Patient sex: M
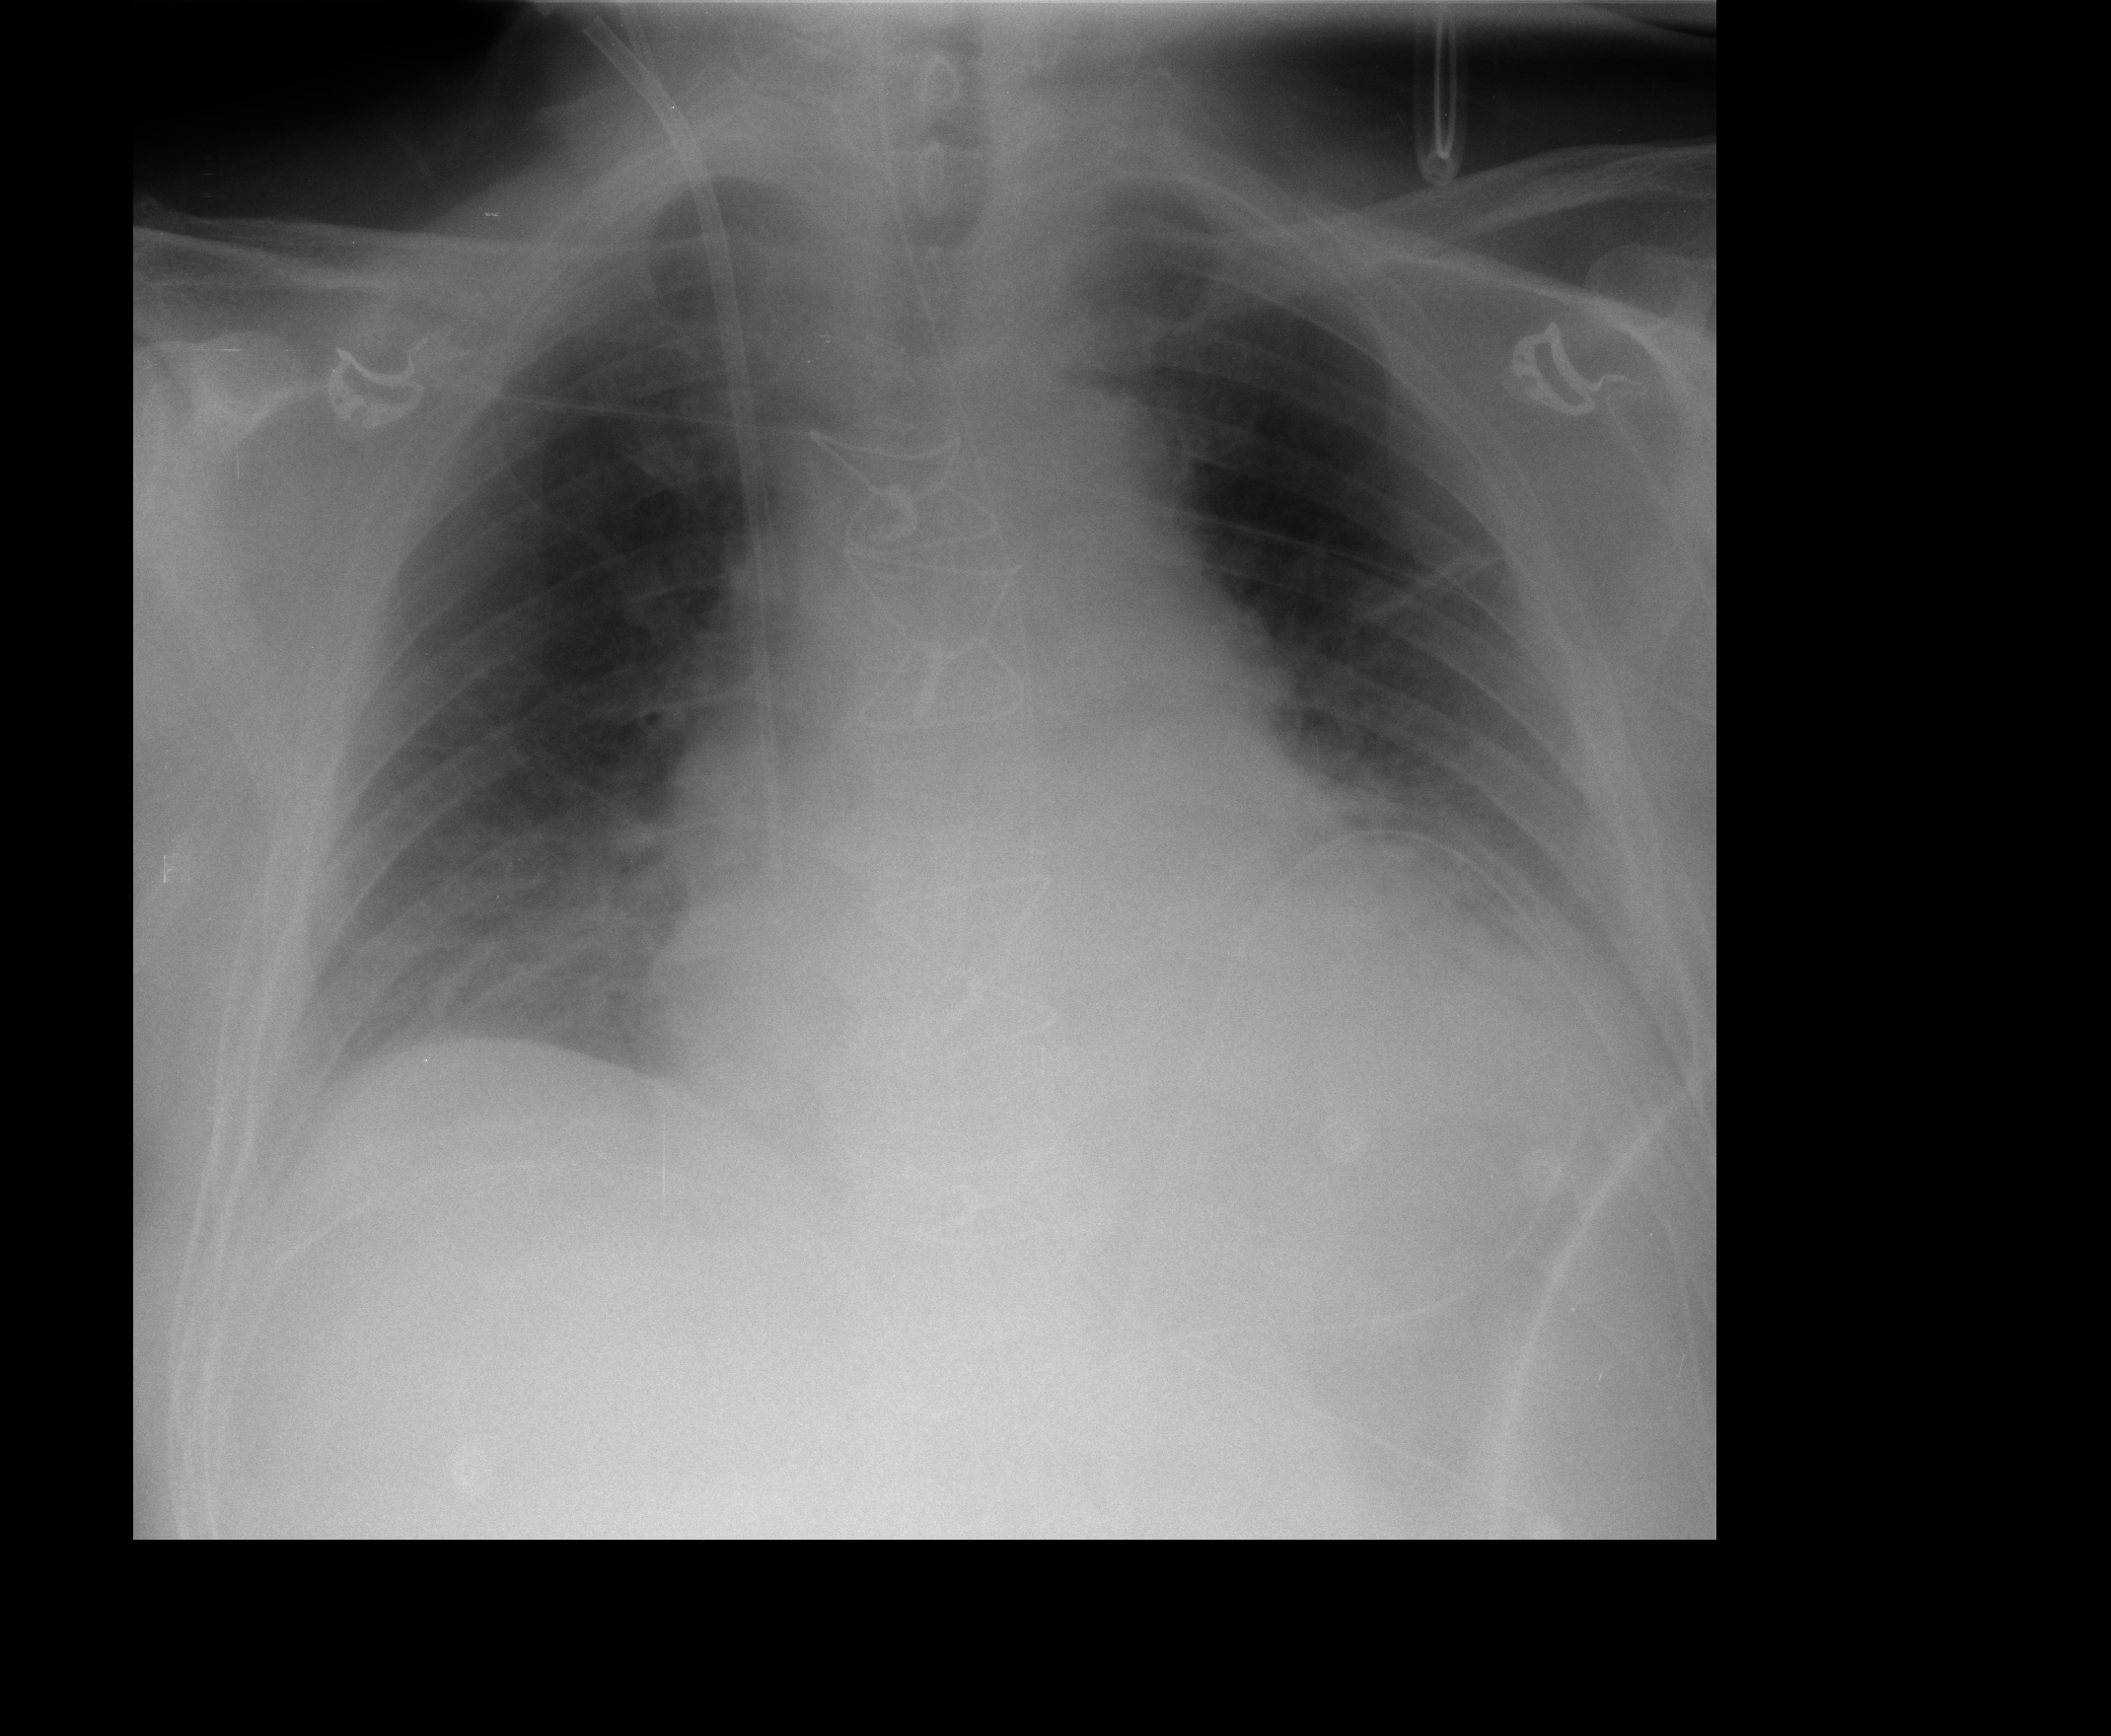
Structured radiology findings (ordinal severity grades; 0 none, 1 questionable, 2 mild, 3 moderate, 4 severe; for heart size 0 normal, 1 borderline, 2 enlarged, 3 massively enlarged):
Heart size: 2
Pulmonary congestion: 2
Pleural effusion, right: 2
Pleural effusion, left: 2
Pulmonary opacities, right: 0
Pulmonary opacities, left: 0
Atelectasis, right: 2
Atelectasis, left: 2